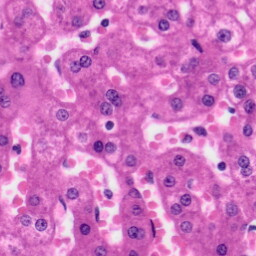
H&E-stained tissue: Liver